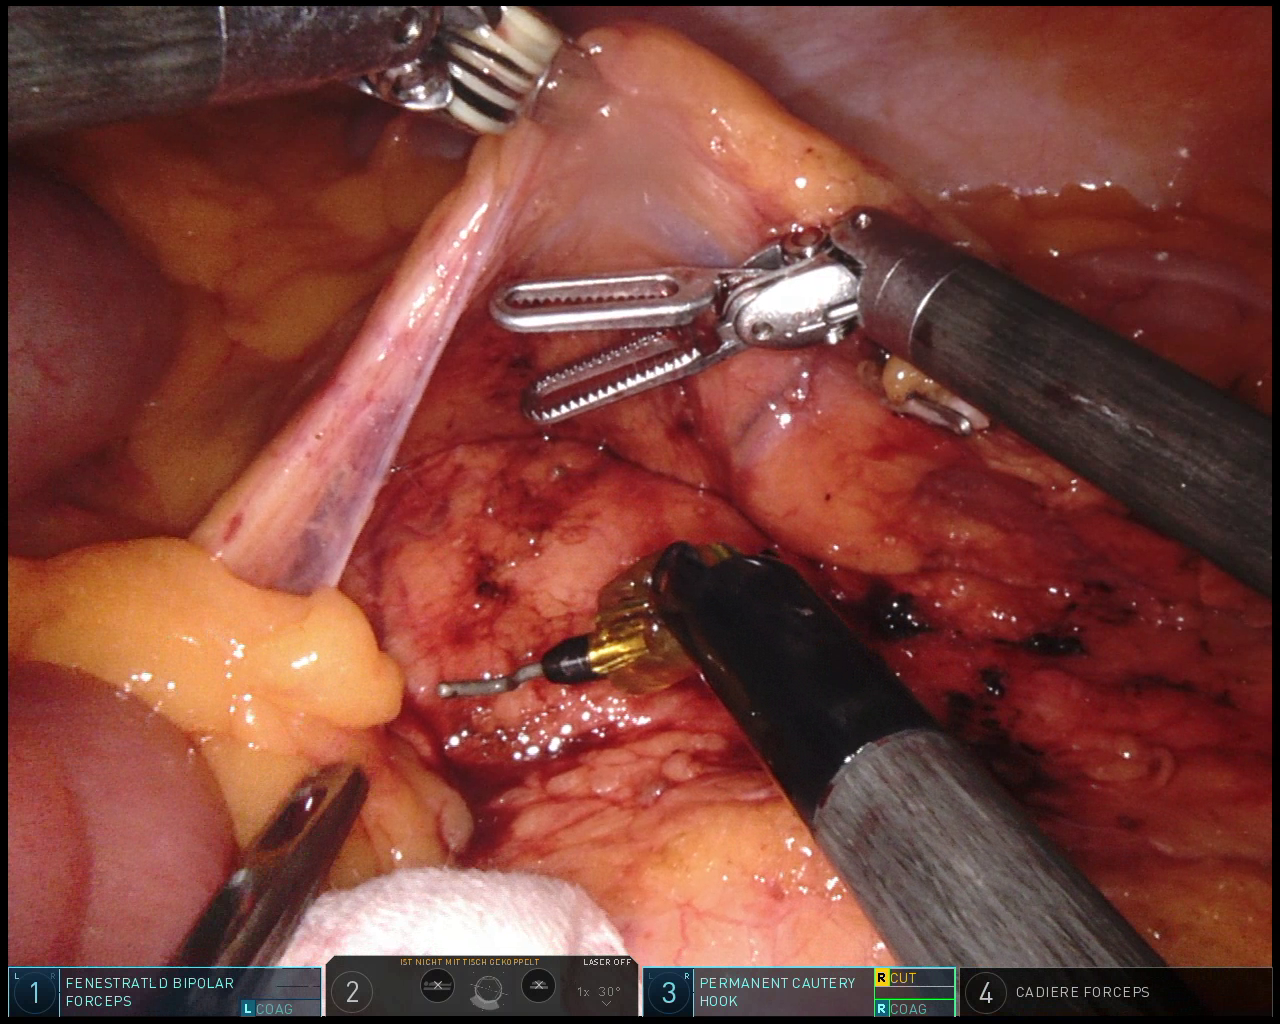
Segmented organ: intestinal_veins
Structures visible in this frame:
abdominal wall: no
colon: no
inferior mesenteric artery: no
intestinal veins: yes
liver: no
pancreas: no
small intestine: yes
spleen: no
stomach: no
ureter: no
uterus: no
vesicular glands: no